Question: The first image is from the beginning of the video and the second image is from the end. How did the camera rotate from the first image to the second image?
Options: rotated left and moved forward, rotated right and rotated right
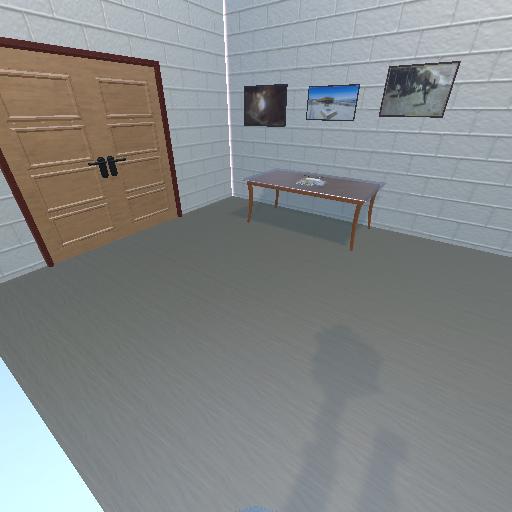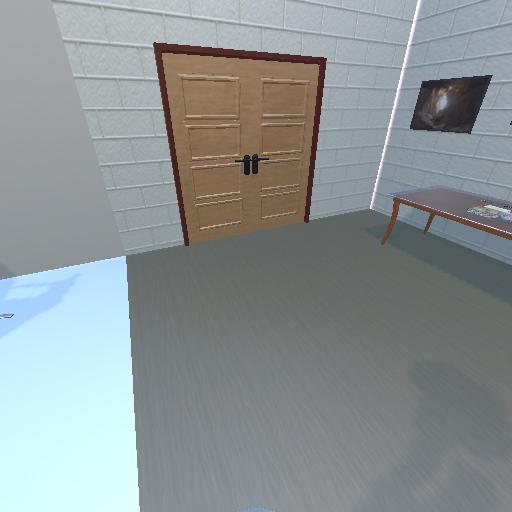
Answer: rotated left and moved forward